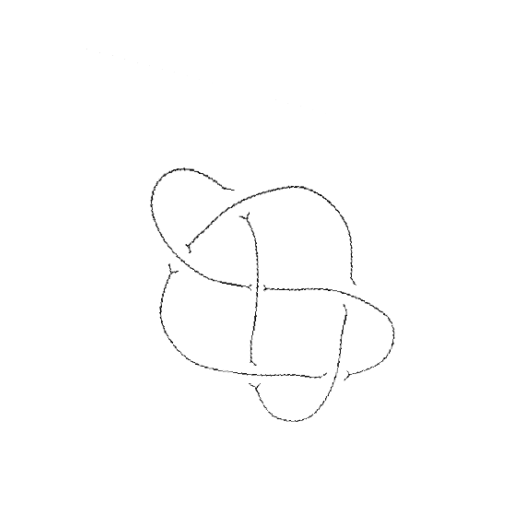
Crossing number: 6